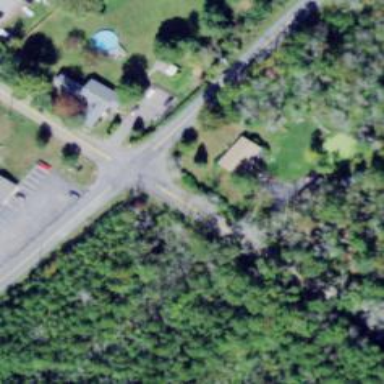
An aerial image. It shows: Stop road.